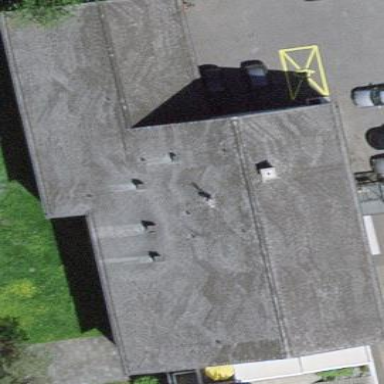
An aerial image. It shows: Retail building.